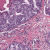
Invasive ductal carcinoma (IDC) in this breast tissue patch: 1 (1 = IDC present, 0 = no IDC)